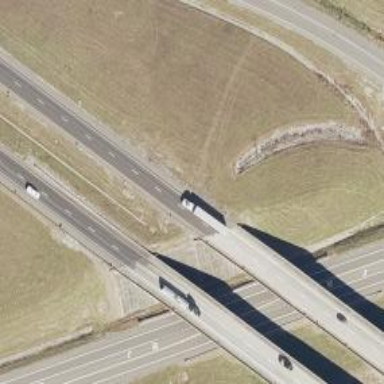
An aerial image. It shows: Motorway bridge.